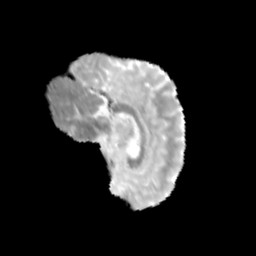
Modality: MD
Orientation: sagittal
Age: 9
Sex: female
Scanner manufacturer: siemens
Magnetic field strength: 3 T
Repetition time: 3.8 s
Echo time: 0.07 s